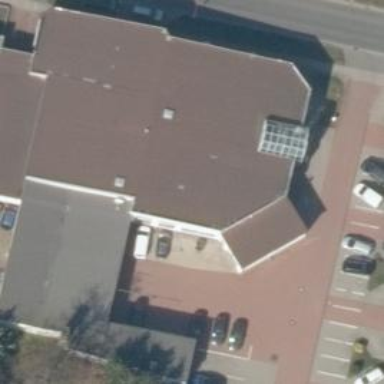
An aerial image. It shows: Car shop.